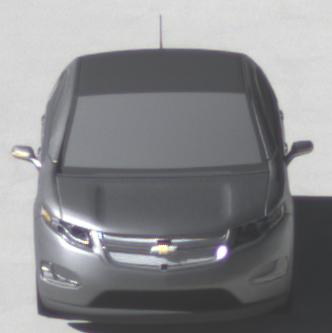
Make: Chevrolet
Model: Volt
Detailed model: Volt
Model produced from: 2011/11
Model produced until: 2014/08
Doors: 5
Color: gray
Road condition: dry road
Daytime: midday
Contrast: high contrast